Question: I'm using following code to print HTML content containing text and images.
'''
if (![UIPrintInteractionController isPrintingAvailable]) {
UIAlertView *alertView = [[[UIAlertView alloc]
initWithTitle:NSLocalizedString(@"Printer Availability Error Title", @"")
message:NSLocalizedString(@"Printer Availability Error Message", @"")
delegate:nil
cancelButtonTitle:NSLocalizedString(@"OK", @"OK")
otherButtonTitles:nil] autorelease];
[alertView show];
return;
}
UIPrintInteractionController *pic =
[UIPrintInteractionController sharedPrintController];
if(!pic) {
NSLog(@"Couldn't get shared UIPrintInteractionController!");
return;
}
pic.delegate = self;
UIPrintInfo *printInfo = [UIPrintInfo printInfo];
printInfo.outputType = UIPrintInfoOutputGeneral;
printInfo.jobName = @"Sample";
pic.printInfo = printInfo;
NSString *htmlString = [self prepareHTMLText];
UIMarkupTextPrintFormatter *htmlFormatter =
[[UIMarkupTextPrintFormatter alloc] initWithMarkupText:htmlString];
htmlFormatter.startPage = 0;
// 1-inch margins on all sides
htmlFormatter.contentInsets = UIEdgeInsetsMake(72.0, 72.0, 72.0, 72.0);
// printed content should be 6-inches wide within those margins
htmlFormatter.maximumContentWidth = 6 * 72.0;
pic.printFormatter = htmlFormatter;
[htmlFormatter release];
pic.showsPageRange = YES;
void (^completionHandler)(UIPrintInteractionController *, BOOL, NSError *) =
^(UIPrintInteractionController *printController, BOOL completed, NSError *error) {
if (!completed && error) {
NSLog(@"Printing could not complete because of error: %@", error);
}
};
if (UI_USER_INTERFACE_IDIOM() == UIUserInterfaceIdiomPad) {
[pic presentFromBarButtonItem:self.myPrintBarButton
animated:YES
completionHandler:completionHandler];
} else {
[pic presentAnimated:YES completionHandler:completionHandler];
}
'''
See attached for results (the scaled down version may not be very clear, but, hopefully, you get the picture).
Here are my questions:
1. How is the print paper size determined by AirPrint? What if I want to specifically format and print data for A4 paper?
2. The result of using the above code and printing using different simulated printers (Printer Simulator) is that, in all cases, I get a 1 inch margin on the top of first page, but not on consecutive pages. Why?
3. The result of using the above code and printing using different simulated printers (Printer Simulator) is that, in some cases, the font style is lost. As a result, the content is shifted down. Why?

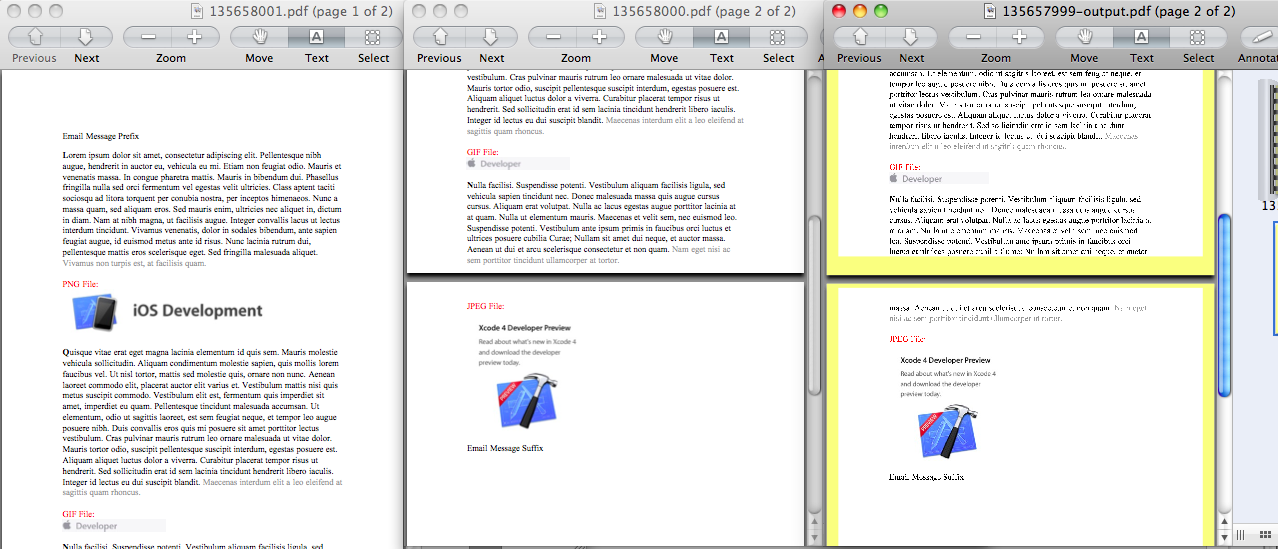
Answer: 1. To specifically select A4 paper size, I implemented the printInteractionController:choosePaper: method of the <UIPrintInteractionControllerDelegate> protocol, and returned an A4 paper size if supported by the printer (test with [UIPrintPaper bestPaperForPageSize:withPapersFromArray:]. Note that portrait/landscape orientation is not set here, but by the UIPrintInfo property orientation.
2. The property htmlFormatter.contentInsets only sets the inset for the content as a whole, before it's been split across pages by the page renderer. I was able to set a 1cm per-page margin by adding blank headers and footers via a UIPrintPageRenderer, and then adding a 1cm margin to the left and right of the HTML print formatter: UIPrintPageRenderer *renderer = [[UIPrintPageRenderer alloc] init];
renderer.headerHeight = 30.0f;
renderer.footerHeight = 30.0f;
pic.printPageRenderer = renderer;
[renderer release];
UIMarkupTextPrintFormatter *htmlFormatter = [[UIMarkupTextPrintFormatter alloc] initWithMarkupText: htmlString];
htmlFormatter.startPage = 0;
htmlFormatter.contentInsets = UIEdgeInsetsMake(0.0f, 30.0f, 0.0f, 30.0f);
[renderer addPrintFormatter: htmlFormatter startingAtPageAtIndex: 0];
[htmlFormatter release];
3. Can't help with this one sorry.